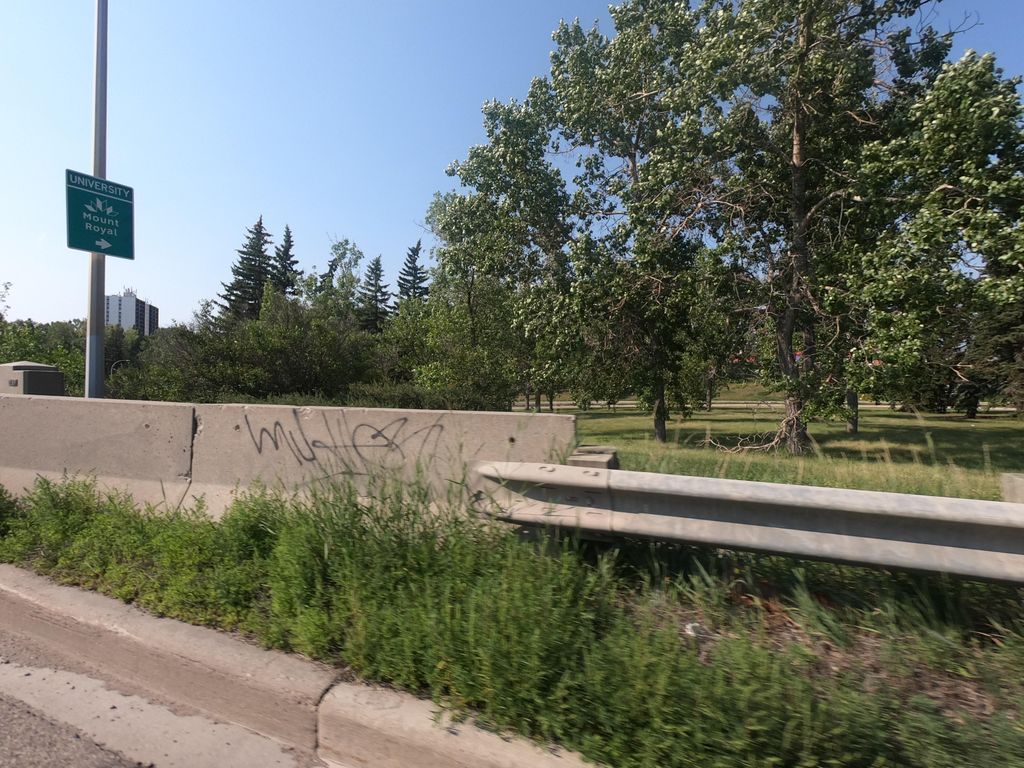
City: calgary